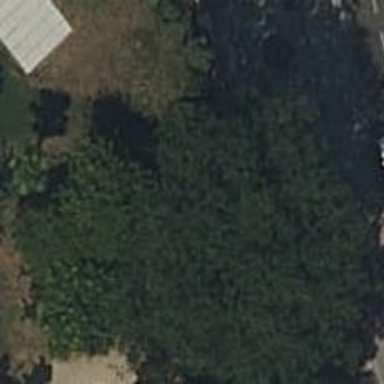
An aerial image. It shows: Park with broadleaved deciduous trees.